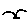
Label: bird